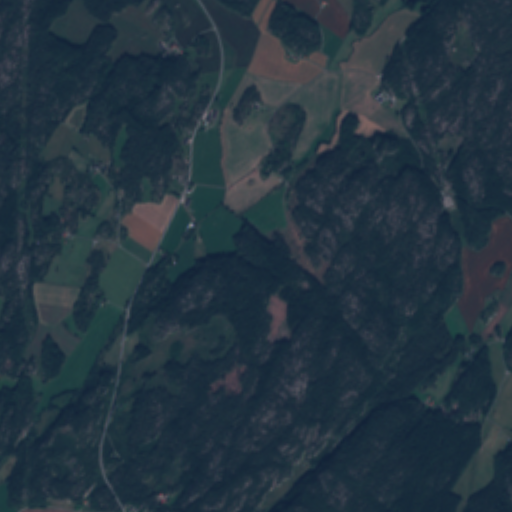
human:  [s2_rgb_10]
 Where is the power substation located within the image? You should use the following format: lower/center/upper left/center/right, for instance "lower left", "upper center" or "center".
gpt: The power substation is located in the center right of the image.
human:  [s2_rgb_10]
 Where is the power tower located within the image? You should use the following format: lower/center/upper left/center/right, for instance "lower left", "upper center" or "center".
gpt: The power tower is located in the right of the image.
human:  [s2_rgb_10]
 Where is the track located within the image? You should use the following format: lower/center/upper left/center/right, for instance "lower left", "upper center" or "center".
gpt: There is no track in the image.